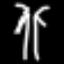
Label: palm tree